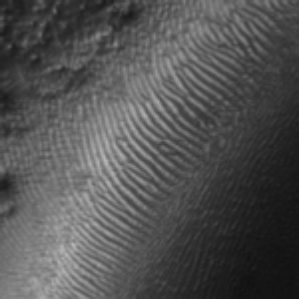
Label: frost